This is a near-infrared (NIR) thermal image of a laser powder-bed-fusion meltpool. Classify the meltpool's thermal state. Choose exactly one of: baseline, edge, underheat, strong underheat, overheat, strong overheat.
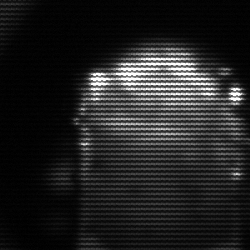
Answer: baseline